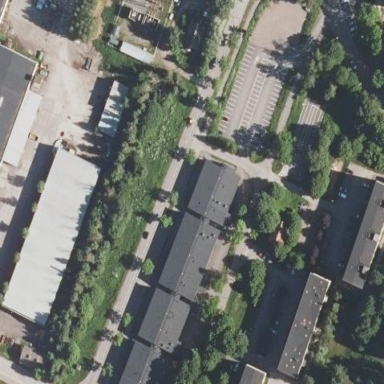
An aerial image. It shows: School.